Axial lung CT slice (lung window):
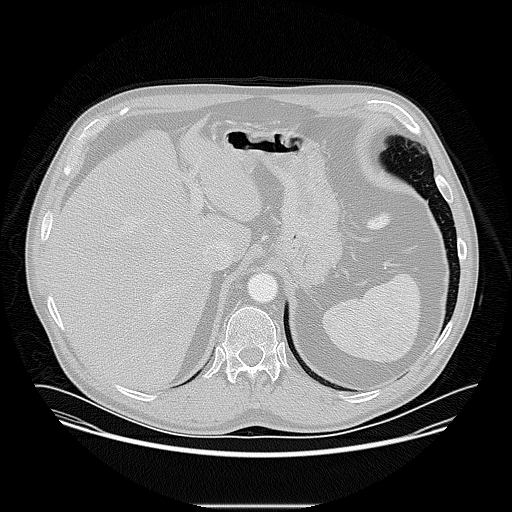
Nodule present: no